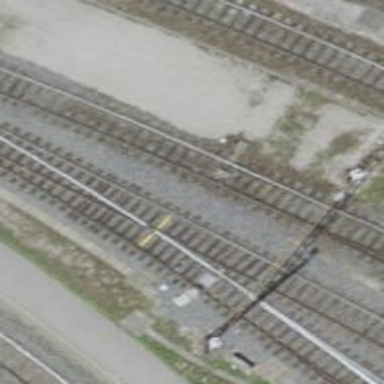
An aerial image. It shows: Railway yard with one track. The railway is electrified with contact line.